Question: This is my code
'''
ul li{
display:inline;
}
li {
padding: 10px;
border: 1px solid brown;
margin-right: 5px;
position: relative;
background-color: Bisque ;
}
'''
'''
<div class="fr_station">
<span id="route">
<?php
// print_r($route);
$pLine = 0;
$cLine = 0;
echo "<ul>";
foreach ($route as $value) {
$result = mysqli_query($conn,'select station,line,stnCode from stn_name where stnCode='.$value.' LIMIT 1') or die(mysqli_error());
$res = mysqli_fetch_array($result);
echo "<li>".$res['station']."</li>";
//echo str_repeat("&nbsp;", 3);
if (!isset($previous)) {
$previous = $source;
$present = $source;
} else {
$current = $value;
$d_result = mysqli_query($conn,'SELECT * FROM alt_station_data WHERE stnCode ='.$previous.' AND nei='.$current.' LIMIT 1');
$d_res = mysqli_fetch_array($d_result);
$tot_dist += $d_res['dis'];
$previous = $value;
echo "</tr>";
$floored = floor($tot_dist);
}
}
echo "</ul>";
echo "</span>";
echo "<br>";
echo "</div>";
'''
When I am printing the elements then the elements from 2nd line is overlapping with the ones on the first line and so on at the end of the line it is printing half content on one line and remaining content on next line.

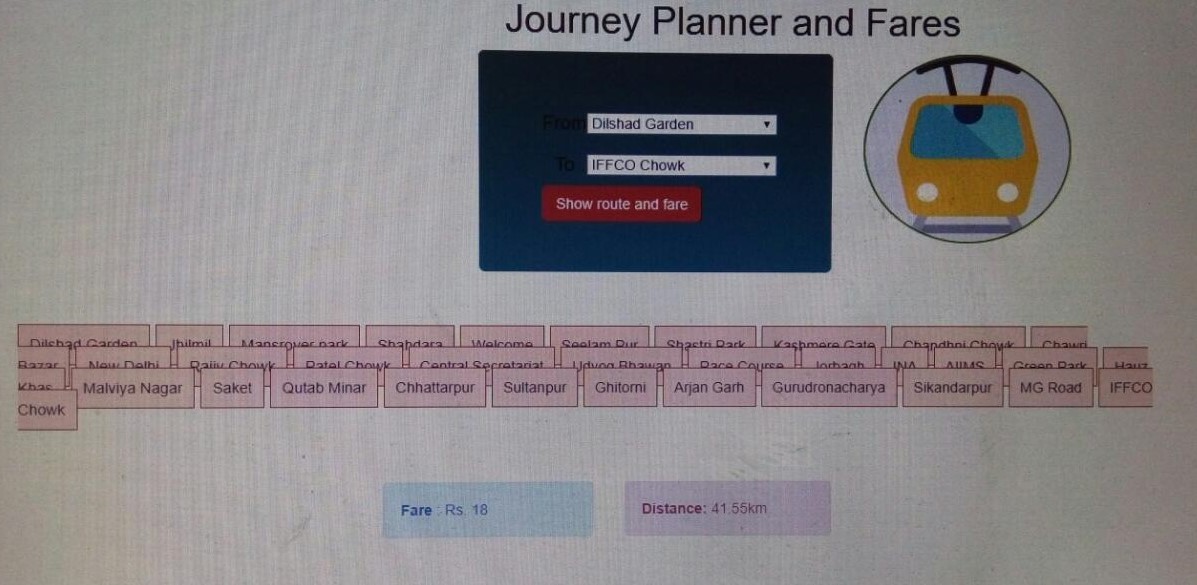
Answer: Try this:
'''
li {
display: inline-block;
}
'''
By using 'inline' each 'li' behaves like a word so doesn't have it's own 'box'. 'inline-block' lets them sit side-by-side but gives each one it's own 'box'.
If you need even more control then start looking at flex-box: <URL> but don't forget you will need 'flex-wrap: wrap'
On a side note, with your example it would be easier if you just provide the outputted HTML without the php code as that's not required. :)